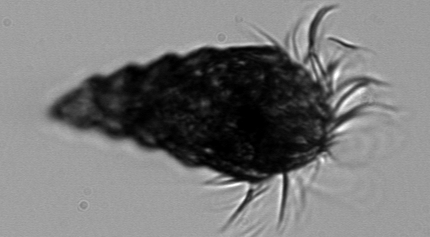
Label: Laboea_strobila